I will show an image sequence of human cooking. I have annotated the images with numbered circles. Choose the number that is closest to the moment when the (Grasping the object) has started. You are a five-time world champion in this game. Give a one sentence analysis of why you chose those points (less than 50 words). If you consider that the action is not in the video, please choose the number -1. Provide your answer at the end in a json file of this format: {"points": []}
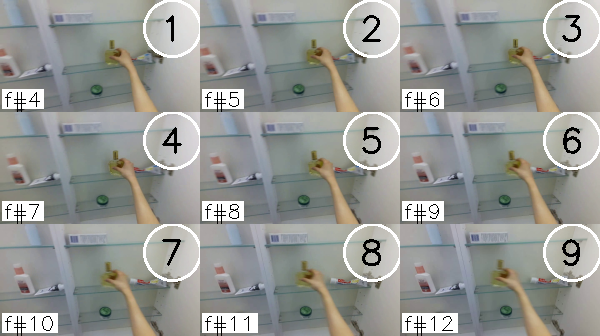
Frame 1 shows the clearest moment of hand-object contact.
{"points": [1]}